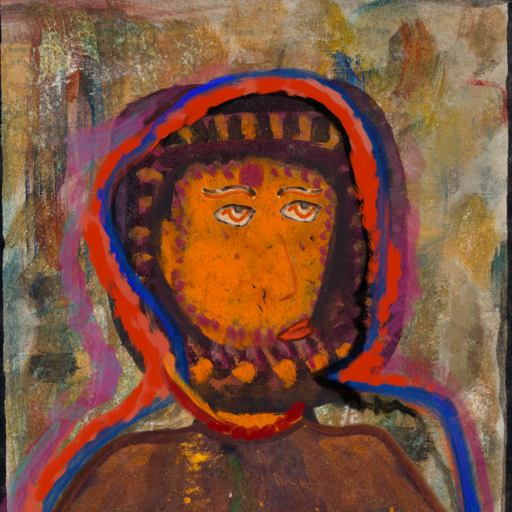
Background: Pipe, Head And Neck Side: Doll_w_Hair, Face Side: Experience, Bust: Comrade, Hair Side: Experience, Head Accessory: Blank, Second Necklace: Blank, Necklace: Pipe, Baby: Blank